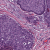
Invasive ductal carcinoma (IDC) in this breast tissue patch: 0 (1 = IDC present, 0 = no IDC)